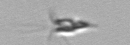
Label: Calciopappus